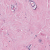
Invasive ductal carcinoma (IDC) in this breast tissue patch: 0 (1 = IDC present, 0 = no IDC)